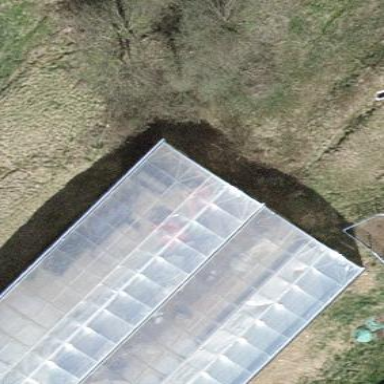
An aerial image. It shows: Greenhouse.